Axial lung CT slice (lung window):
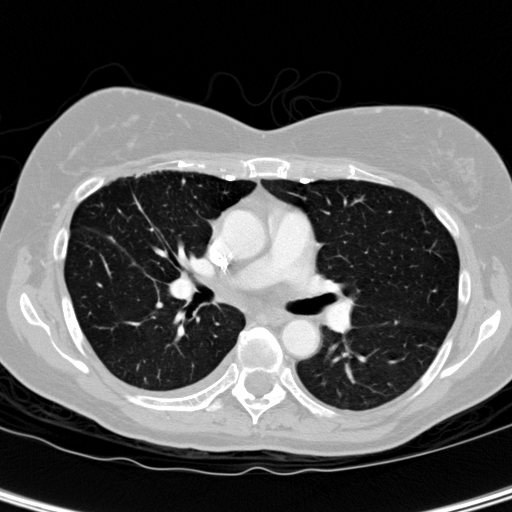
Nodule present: no